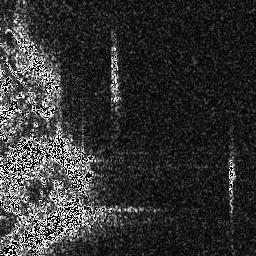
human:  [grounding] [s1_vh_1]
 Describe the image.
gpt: In the satellite image, there is  <ref>1 medium ship </ref> <box>[[41, 17, 47, 40, 0]]</box> located at top,  <ref>1 small ship </ref> <box>[[88, 61, 91, 73, 0]]</box> located at right.